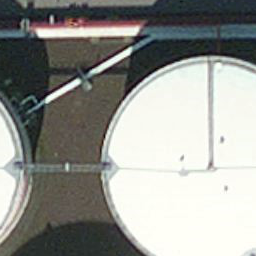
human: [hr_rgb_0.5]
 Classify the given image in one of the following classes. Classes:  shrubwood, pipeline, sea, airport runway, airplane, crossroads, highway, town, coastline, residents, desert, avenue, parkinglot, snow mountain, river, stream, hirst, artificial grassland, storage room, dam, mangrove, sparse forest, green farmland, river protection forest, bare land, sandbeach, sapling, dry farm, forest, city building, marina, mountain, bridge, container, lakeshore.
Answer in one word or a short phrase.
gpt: storage room